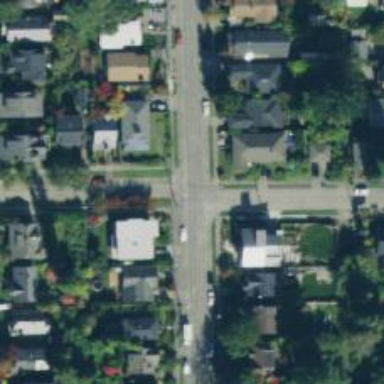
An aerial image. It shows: Residential road with separate sidewalk.